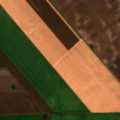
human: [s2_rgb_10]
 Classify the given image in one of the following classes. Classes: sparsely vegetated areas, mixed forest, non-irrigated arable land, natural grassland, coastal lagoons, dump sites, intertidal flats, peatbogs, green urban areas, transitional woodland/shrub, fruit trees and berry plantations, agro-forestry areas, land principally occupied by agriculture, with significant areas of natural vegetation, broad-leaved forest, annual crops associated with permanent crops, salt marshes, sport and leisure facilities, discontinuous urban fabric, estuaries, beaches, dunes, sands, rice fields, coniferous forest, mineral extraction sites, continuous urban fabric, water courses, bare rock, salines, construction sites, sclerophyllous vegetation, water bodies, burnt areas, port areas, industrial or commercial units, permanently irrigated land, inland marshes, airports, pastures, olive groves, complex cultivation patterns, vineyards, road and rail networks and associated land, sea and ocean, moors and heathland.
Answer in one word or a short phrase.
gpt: non-irrigated arable land